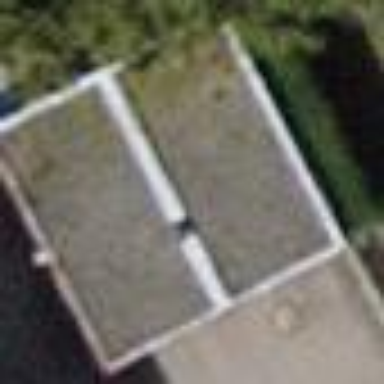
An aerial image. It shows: Garage.